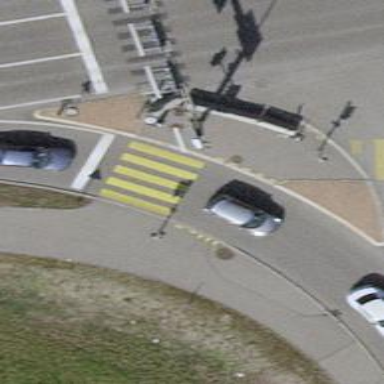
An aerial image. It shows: Crossing with traffic signals.